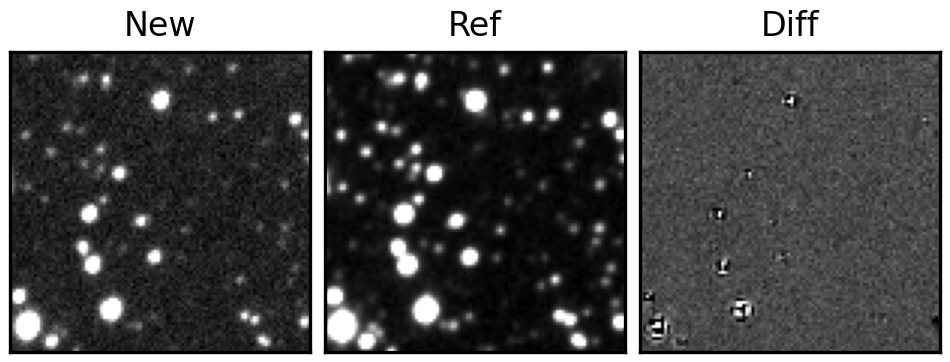
Label: real